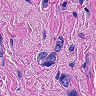
Metastatic tissue present: yes